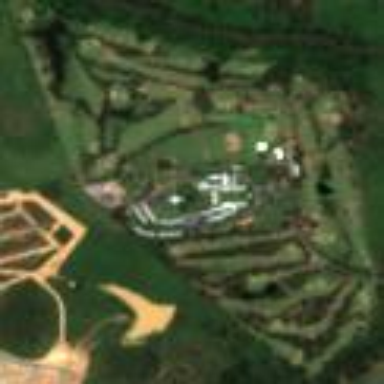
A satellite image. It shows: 18-hole golf course situated within leisure land.